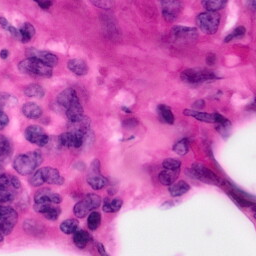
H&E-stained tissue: Pancreatic